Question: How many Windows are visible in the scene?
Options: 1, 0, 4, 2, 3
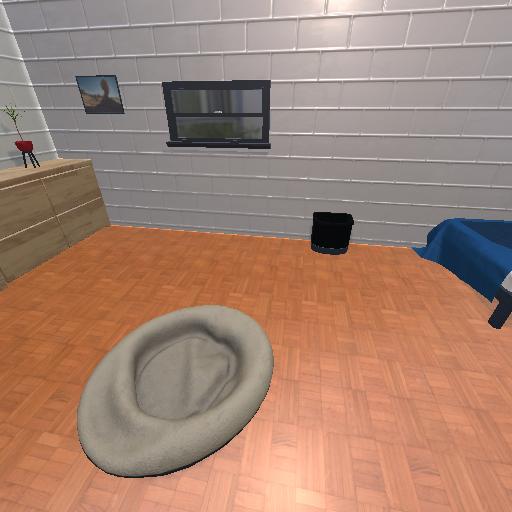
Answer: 1